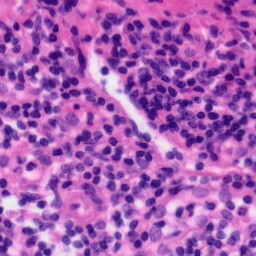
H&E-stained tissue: Tonsil